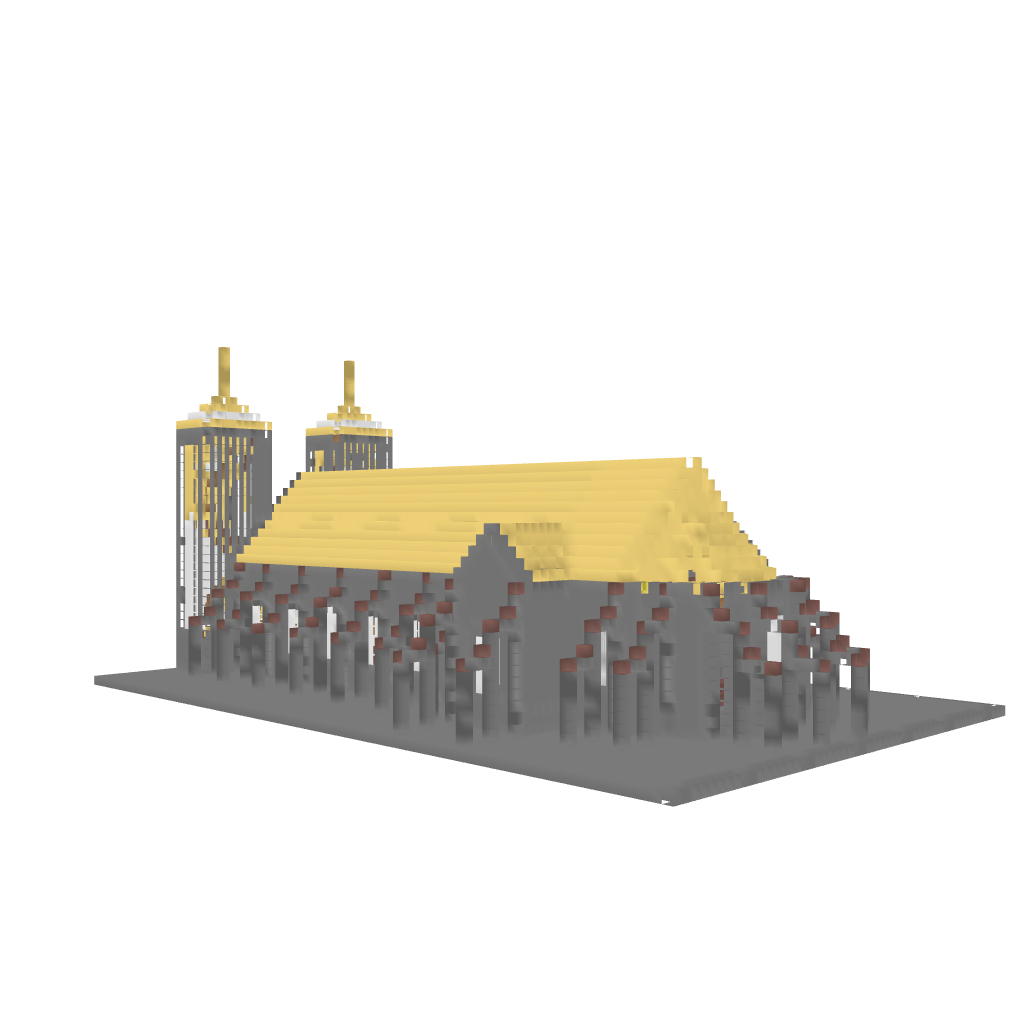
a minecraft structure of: cathedral high quality